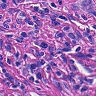
Metastatic tissue present: yes